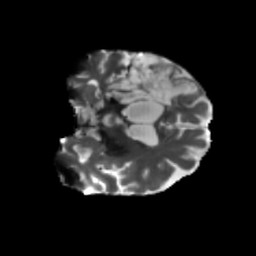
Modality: T2w
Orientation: coronal
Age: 64
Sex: male
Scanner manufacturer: siemens
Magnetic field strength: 3 T
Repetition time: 5.47 s
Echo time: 0.0854 s